Question: as i say in title
i'm learning how to make syntax highlighter to mysql code using regex in php
here is my code i just tried to do
'''
$css = '<style> body{font-family:tahoma;font-size:12px;}</style>';
$lista = 'select|insert|update|delete|drop|truncate|alter' ;
$lista2 = 'into|from|values|desc|asc|on' ;
$lista3 = 'where|order by|limit|having|group by|union|left join|right join|full join|outer join|inner join' ;
$code = preg_replace('/('.$lista.')/i','<br /><span style="color:#f00;">$1</span>',$this->query);
$code = preg_replace('/('.$lista3.')/i','<br />&nbsp;&nbsp;&nbsp;&nbsp;&nbsp;&nbsp;&nbsp;&nbsp;&nbsp;<span style="color:#0f0">$1</span>',$code);
$code = preg_replace('/('.$lista2.')/i','<span style="color:#00f">$1</span>',$code).$css;
'''
my result was like this img

i want to use simple way to do this
but i shouldn't use any plugin just regex to understand it too
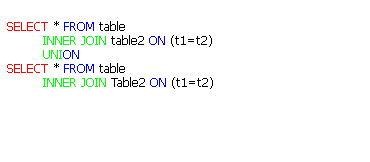
Answer: I agree with Billy Moon about a parser, but if you really want to use regex, yours is close to work, you've just forgotten word boundaries
'''
$code = preg_replace('/('.$lista.')/i','...',$this->query);
$code = preg_replace('/('.$lista3.')/i','...',$code);
$code = preg_replace('/('.$lista2.')/i','...', $code);
'''